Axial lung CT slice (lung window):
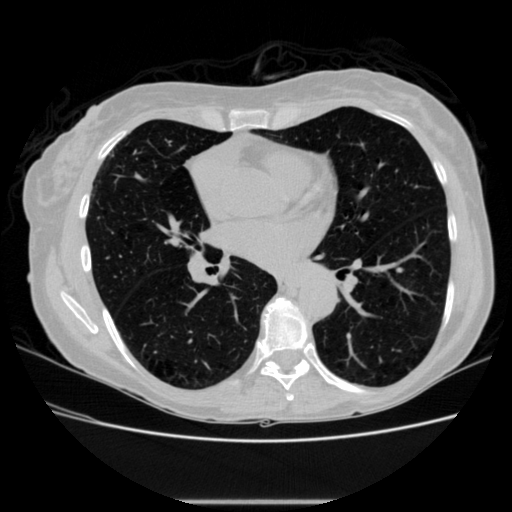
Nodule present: no